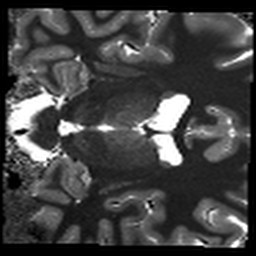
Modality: T1map
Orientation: coronal
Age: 27
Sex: female